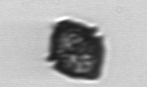
Label: Kryptoperidinium_triquetrum